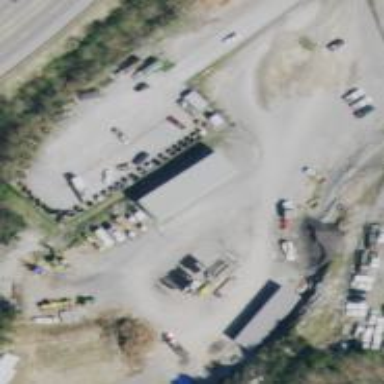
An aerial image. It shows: Waste transfer station.